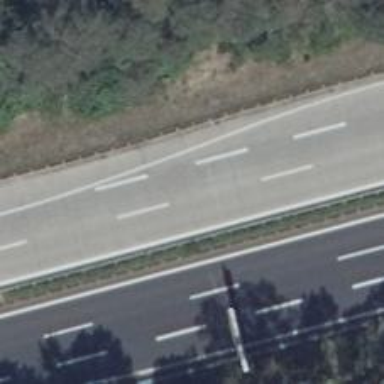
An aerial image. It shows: Motorway with concrete surface.